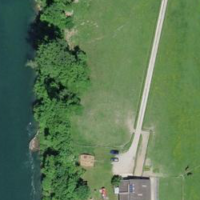
EUNIS habitat code: 25
Species observed at this site:
Phylloscopus collybita
Picus viridis